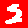
Digit: 2